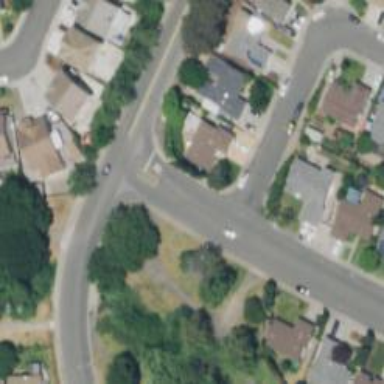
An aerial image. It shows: Residential road.